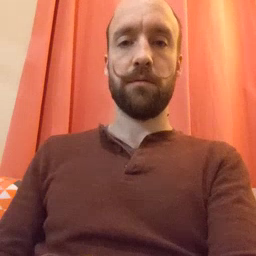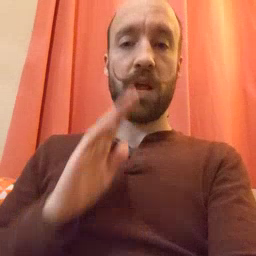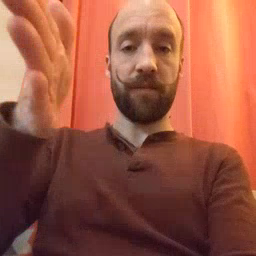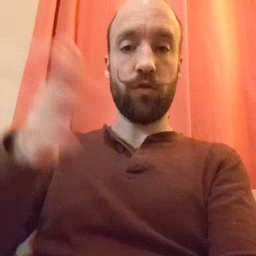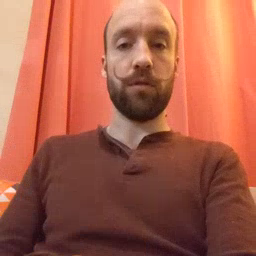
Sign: after